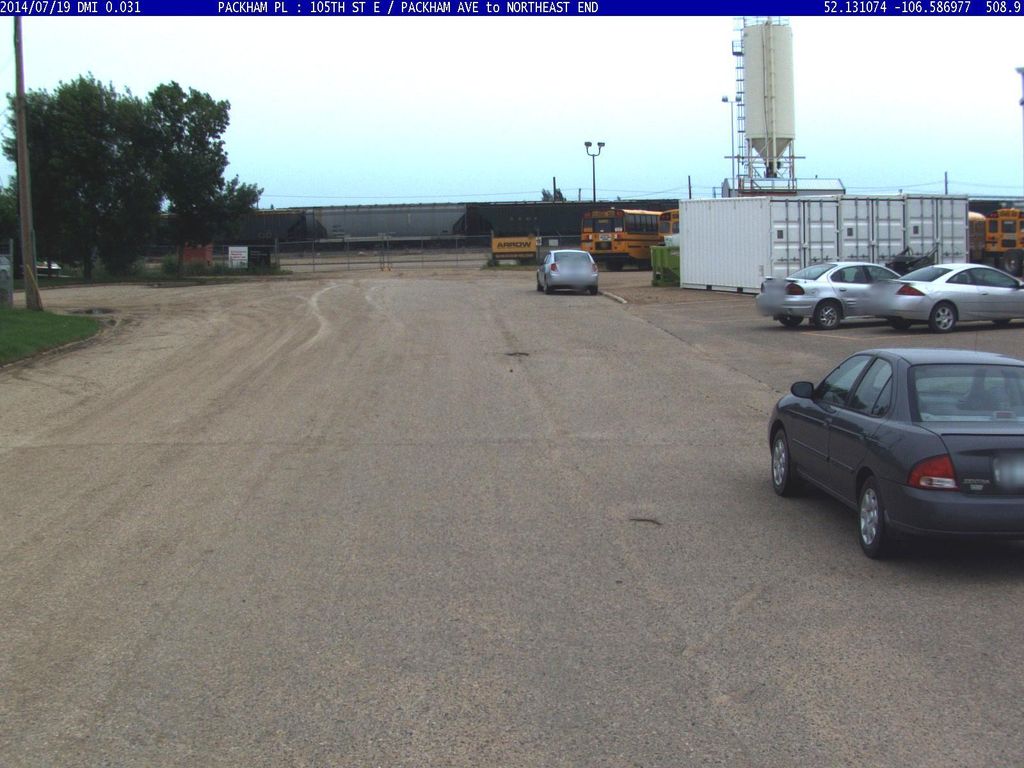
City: saskatoon